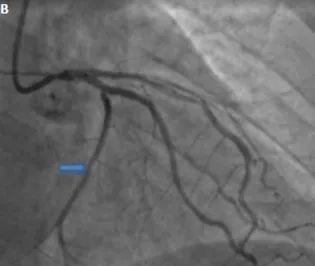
Coronarography;. Double stenosis in the proximal, and ,middle left anterior descending artery, severe stenosis in the distal circumflex artery.
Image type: radiology (x_ray)